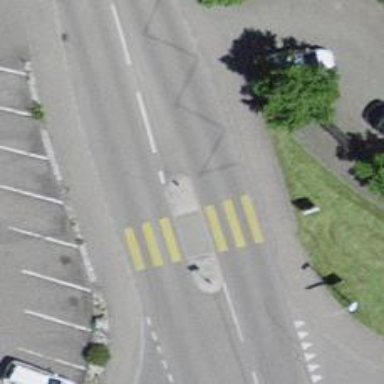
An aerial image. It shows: Public transport stop position.